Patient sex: F
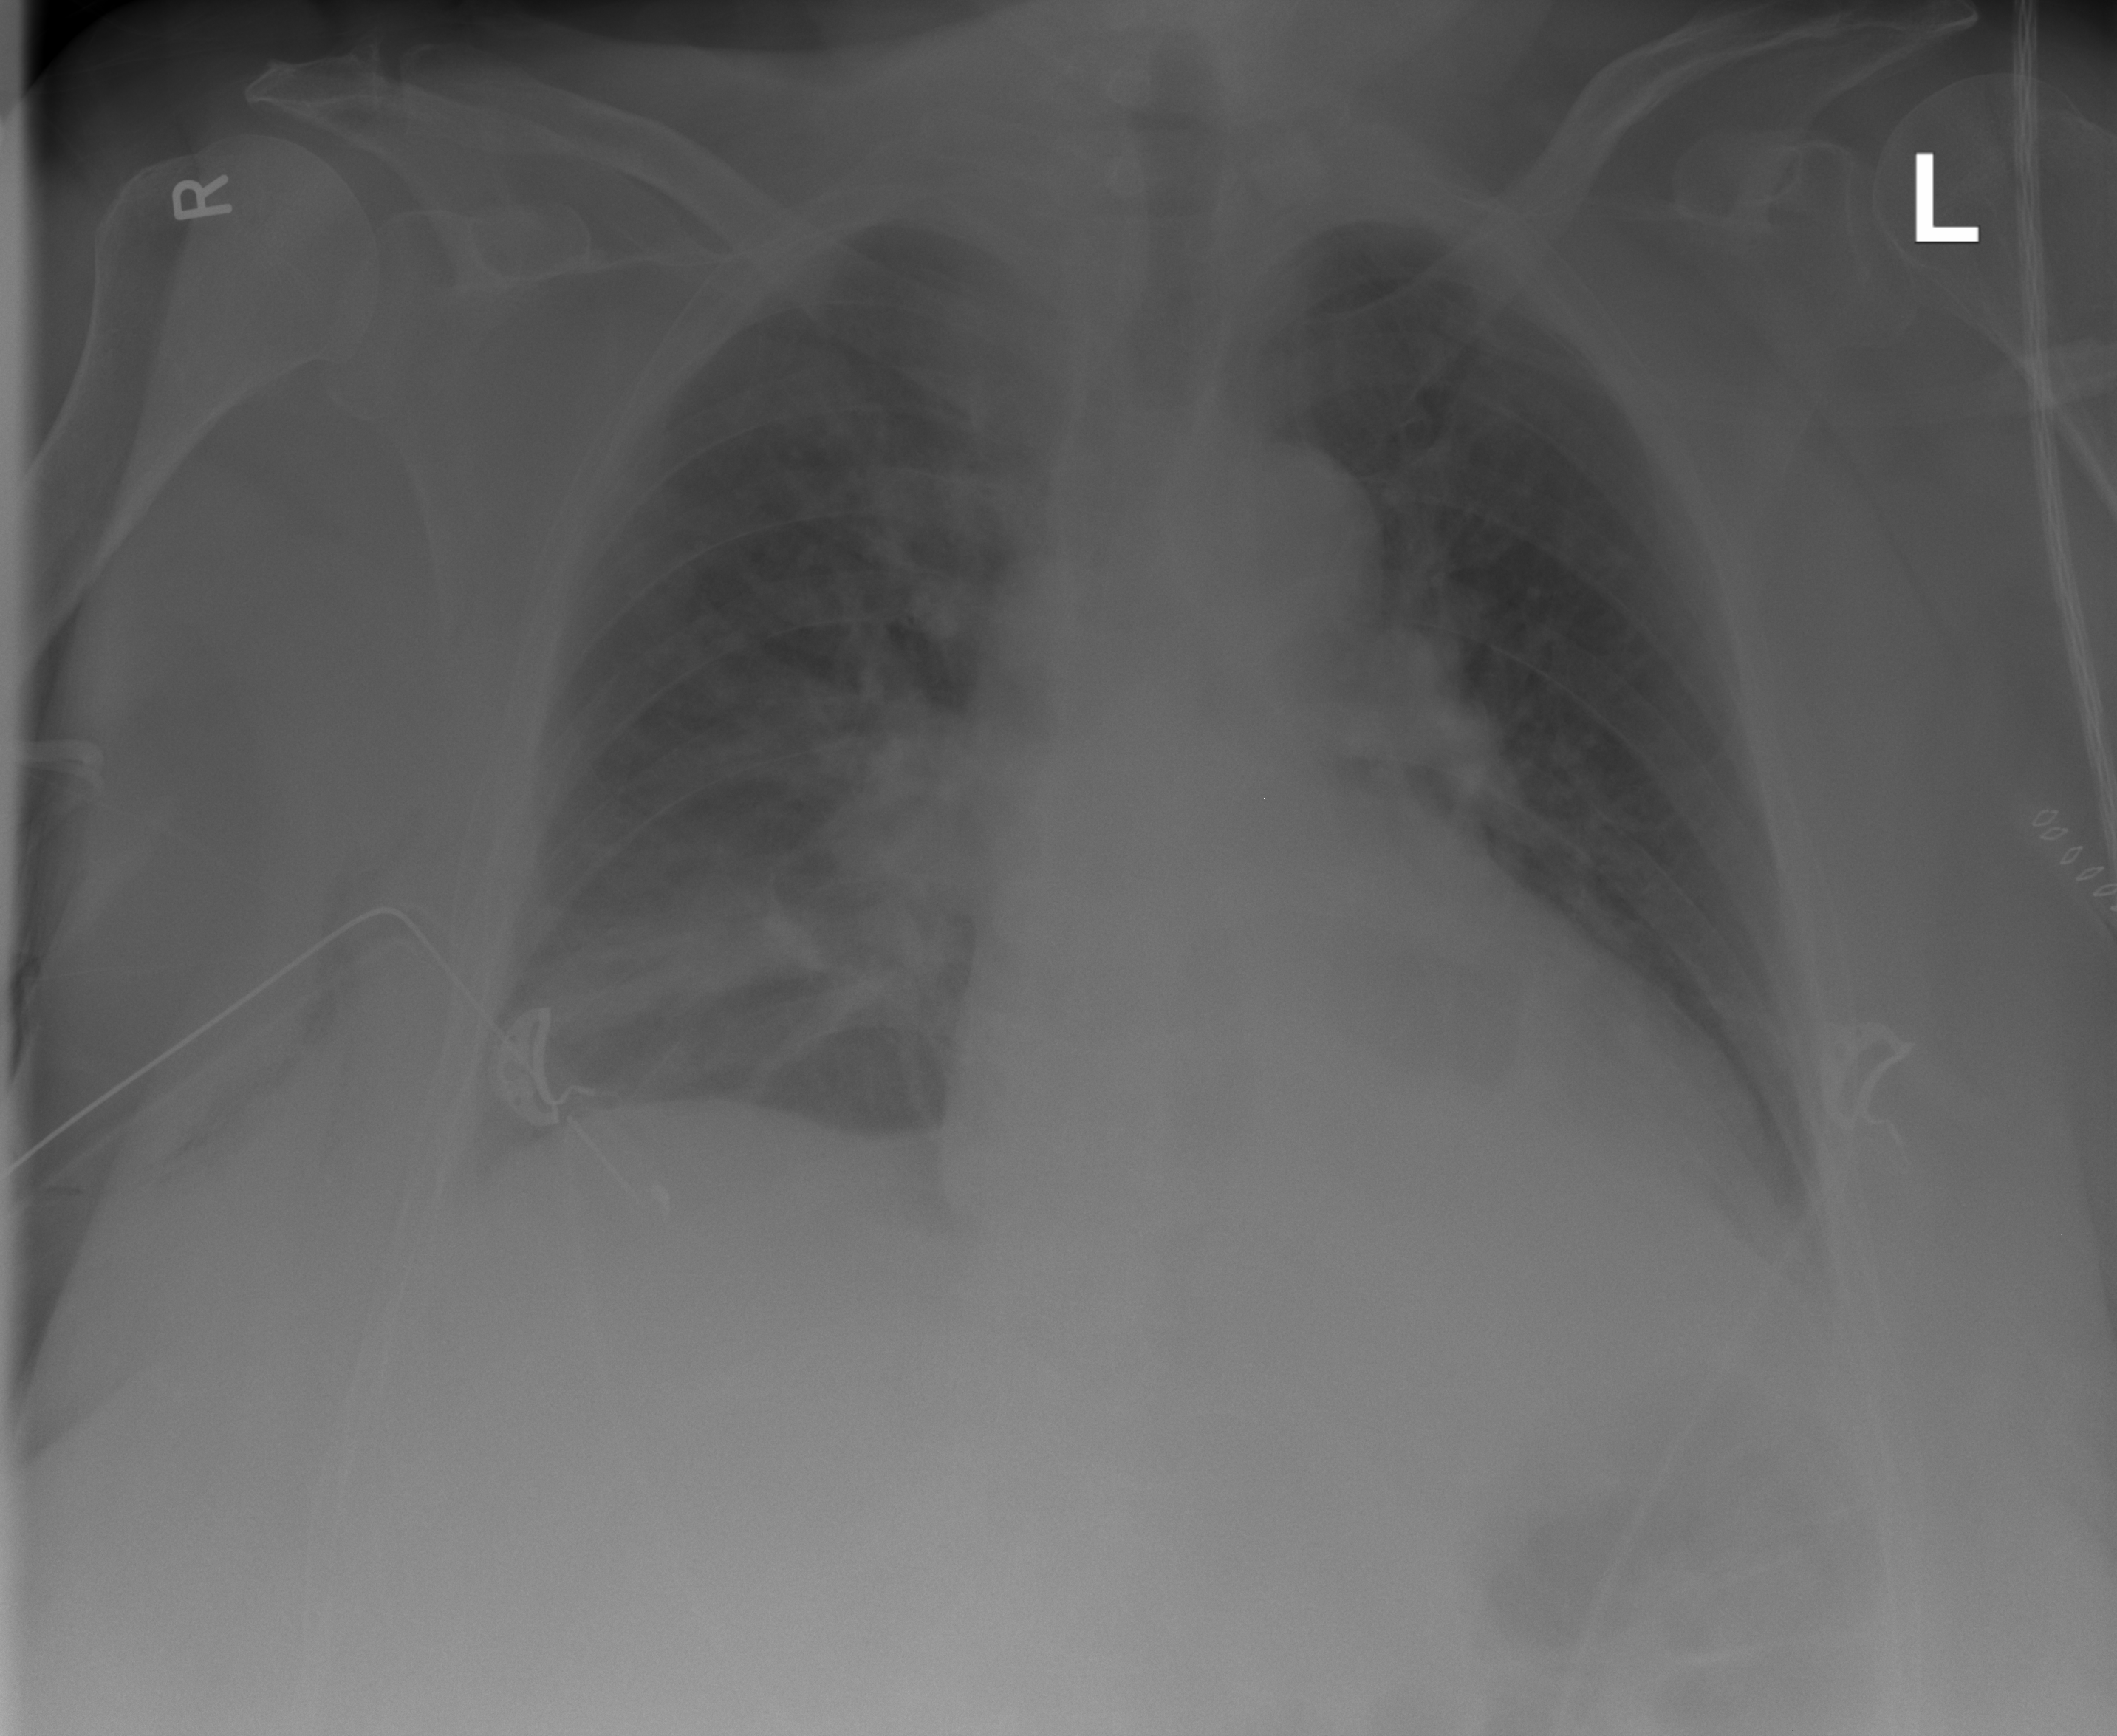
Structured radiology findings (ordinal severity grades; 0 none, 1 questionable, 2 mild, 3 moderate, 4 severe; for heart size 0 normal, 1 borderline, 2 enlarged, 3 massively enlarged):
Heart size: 2
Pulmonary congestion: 1
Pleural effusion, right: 1
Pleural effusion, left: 1
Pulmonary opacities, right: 0
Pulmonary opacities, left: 0
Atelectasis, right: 2
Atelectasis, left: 1